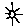
Label: sun